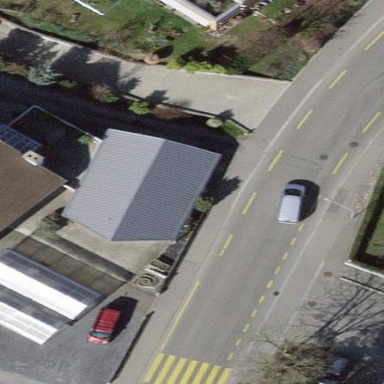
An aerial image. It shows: Commercial building housing garden center shop.